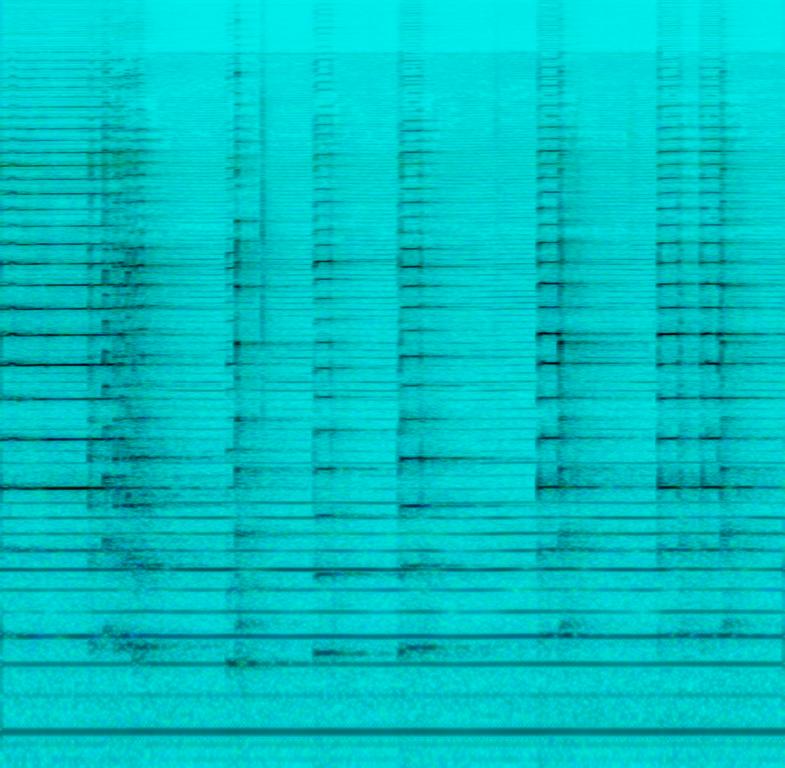
This music is a Bagpiper Instrumental. The tempo is slow with a droning , chanting melody. The melody of the music has middle eastern influences. The droning sound is incessant and hypnotic. It is charming ,sharp, and captivating.